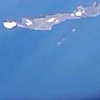
Label: water